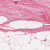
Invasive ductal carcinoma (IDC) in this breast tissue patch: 0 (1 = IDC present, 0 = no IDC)